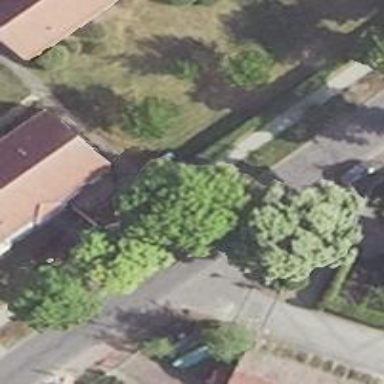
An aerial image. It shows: Sidewalk.